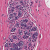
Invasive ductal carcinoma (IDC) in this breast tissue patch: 0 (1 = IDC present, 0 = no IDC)